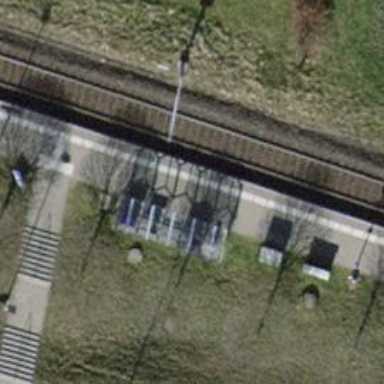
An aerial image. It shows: Railway halt.